Question: I am trying to make a logIn system with JSP and connect to a MySQL database, and get the following error:

My code:
'''
<%@ page language="java" contentType="text/html; charset=UTF-8"
pageEncoding="UTF-8"
import="com.core.bibit.service.Security"
import="javax.servlet.*"
import="java.util.*"
import="com.mysql.jdbc.Driver"
%>
<%
String username = request.getParameter("username");
String password = request.getParameter("password");
boolean test = new Security().validateUser(username, password);
System.out.println("Authen: " + test);
if(test){
response.sendRedirect("test.jsp");
}else{
response.sendRedirect("about.jsp");
}
%>
'''
and
'''
package com.core.bibit.service;
import com.mysql.jdbc.Driver;
import java.io.IOException;
import java.io.UnsupportedEncodingException;
import java.security.MessageDigest;
import java.security.NoSuchAlgorithmException;
import java.sql.Connection;
import java.sql.DriverManager;
import java.sql.PreparedStatement;
import java.sql.ResultSet;
import java.sql.SQLException;
import java.util.Arrays;
import sun.misc.BASE64Decoder;
import sun.misc.BASE64Encoder;
public class Security {
private final static int ITERATION_NUMBER = 1000;
public Security(){
}
...
public boolean validateUser(String userName, String password){
boolean valid = false;
Connection con = null;
PreparedStatement ps = null;
ResultSet rs = null;
try{
Class.forName("com.mysql.jdbc.Driver");
con = DriverManager.getConnection("jdbc:mysql://localhost:8889/bibit?"
+ "user=root&password=root");
String query = "SELECT * FROM bibit.User WHERE username = ?";
ps = con.prepareStatement(query);
ps.setString(1, userName);
rs = ps.executeQuery();
String digest, salt;
if(rs.next()){
digest = rs.getString("PASSWORD");
salt = rs.getString("SALT");
System.out.println("Digest: " + digest);
System.out.println("Salt: " + salt);
if(digest == null || salt == null){
System.out.println("IF1");
throw new SQLException("Database inconsistant Salt or Digested Password altered");
}
if(rs.next()){
System.out.println("IF2");
throw new SQLException("Database inconsistent two CREDENTIALS with the same LOGIN");
}
/*else{
System.out.println("IF3");
digest = "000000000000000000000000000=";
salt = "<PHONE>=";
}*/
byte[] bDigest = base64ToByte(digest);
byte[] bSalt = base64ToByte(salt);
//compute digest
byte[] proposedDigest = getHash(ITERATION_NUMBER, password, bSalt);
System.out.println("bDigest: " + bDigest);
System.out.println("proDigest: " + proposedDigest);
System.out.println("Response: " + Arrays.equals(proposedDigest, bDigest)); // && valid)
valid = Arrays.equals(proposedDigest, bDigest);
}
}catch(Exception e){
e.printStackTrace();
}finally{
try {
// rs.close();
//ps.close();
//con.close();
} catch (Exception e) {
// TODO Auto-generated catch block
e.printStackTrace();
}
return valid;
}
}
}
'''
I use TomEE / Tomcat 7.0 and my MySQL library is: mysql-connector-java-5.1, and I have tried to add this to the server.xml file:
'''
<Resource name="jdbc/DATABASENAME" type="javax.sql.DataSource" maxActive="4" maxIdle="2" username="root" password="" maxWait="23000" driverClassName="com.mysql.jdbc.Driver" url="jdbc:mysql://localhost:8889/bibit"></Resource>
'''
Can anyone explain what is wrong and perhaps how to fix it or just a push in the right direction?
add the mysql connector through Eclipse if one start the sever through there and import files in one line as shown below
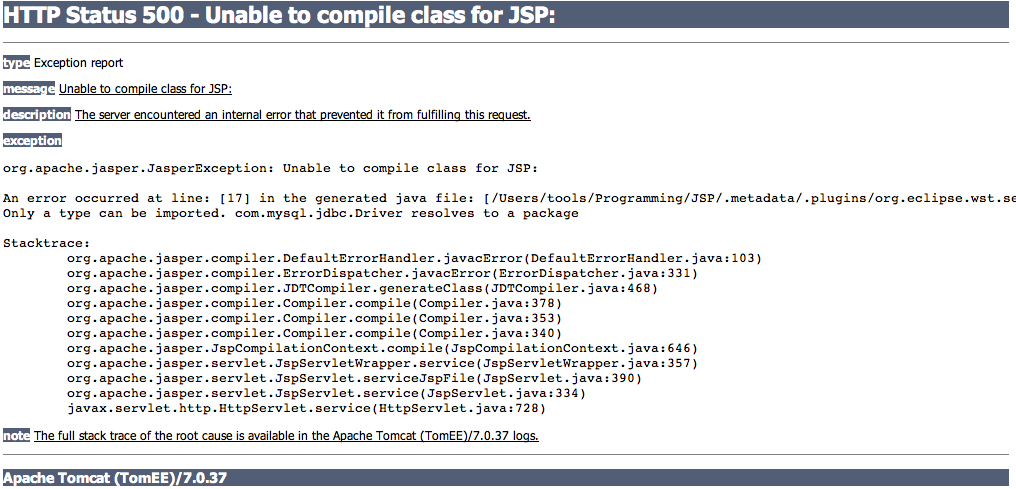
Answer: Your JSP code doesn't need all those imports except 'Security' class, remove all other
'''
<%@ page language="java" contentType="text/html; charset=UTF-8"
pageEncoding="UTF-8" import="com.core.bibit.service.Security" %> //only Security class is needed
'''
Check the method <URL>
'''
public static Connection getConnection(String url,
String user,
String password) throws SQLException
'''
Attempts to establish a connection to the given database URL. The 'DriverManager' attempts to select an appropriate driver from the set of registered JDBC drivers.
- - -
Make sure all the required jars are in classpath